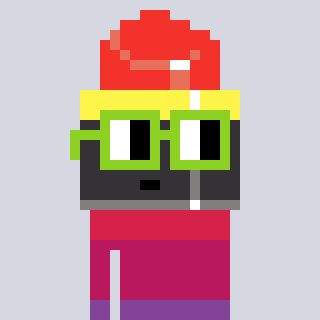
a pixel art character with square light green glasses, a lipstick-shaped head and a darkpink-colored body on a cool background